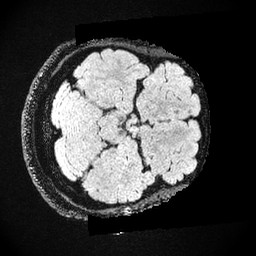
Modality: FLAIR
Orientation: axial
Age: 27
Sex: female
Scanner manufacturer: ge
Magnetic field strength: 3 T
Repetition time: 4.802 s
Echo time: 0.1157 s